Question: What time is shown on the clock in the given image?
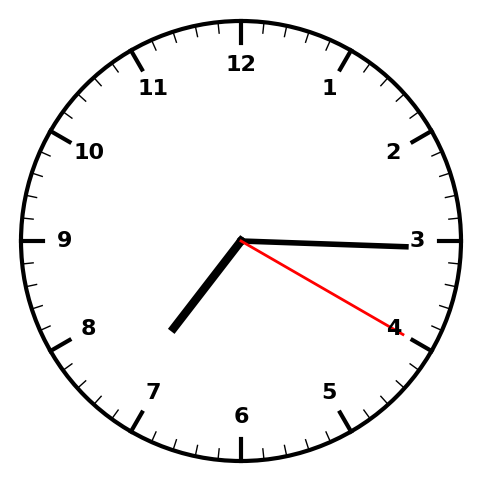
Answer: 07:15:20